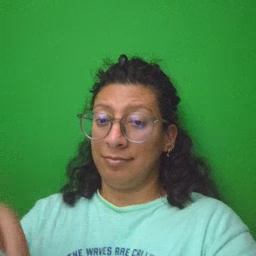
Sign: any